Field crop: maize
Growth stage: 1
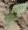
Species: datura